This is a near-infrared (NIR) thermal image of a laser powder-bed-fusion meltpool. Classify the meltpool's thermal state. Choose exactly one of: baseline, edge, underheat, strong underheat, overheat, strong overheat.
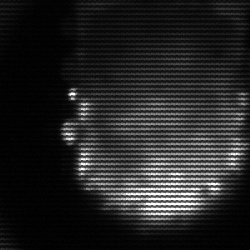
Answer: baseline